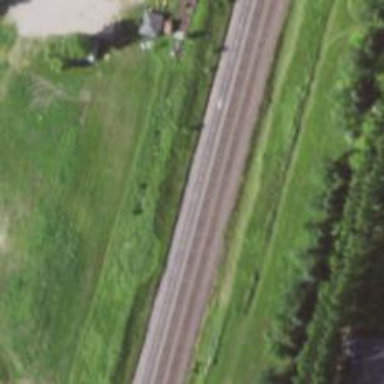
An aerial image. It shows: Railway siding for service.